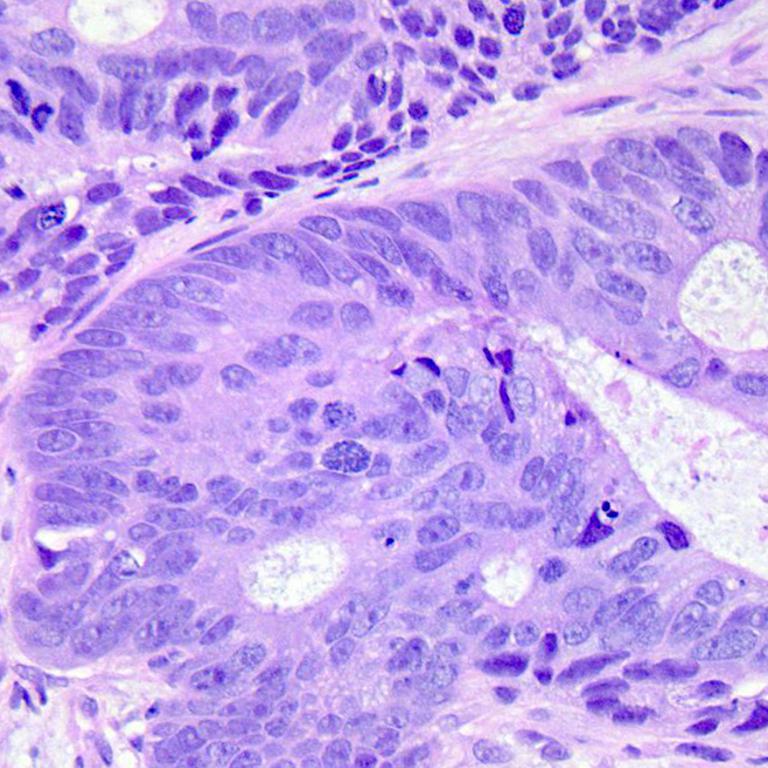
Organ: colon
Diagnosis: adenocarcinomas